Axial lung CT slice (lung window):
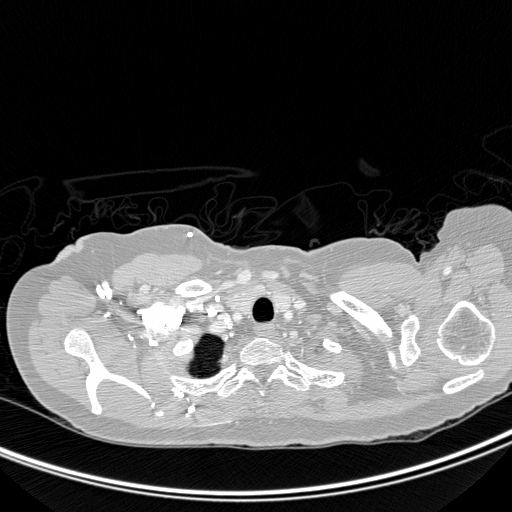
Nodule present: no